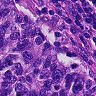
Metastatic tissue present: yes